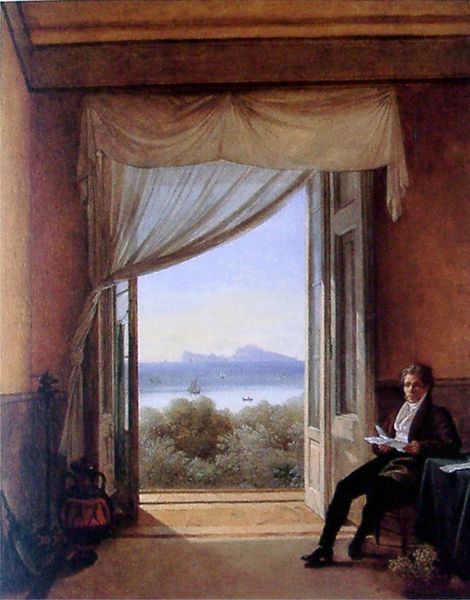
Titel: Schinkel in Neapel
Künstler: Franz Ludwig Catel
Standort: Berlin
Institution: Alte Nationalgalerie
Schlagwörter: baum, berg, blau, blätter, gemälde, himmel, laub, mann, meer, schatten, wasser, weiß, wolken, bäume, fluss, grün, landschaft, see, sitzen, ufer, blumen, braun, fenster, grau, hintergrund, licht, raum, schwarz, stuhl, tisch, tür, zimmer, ausblick, blick, rot, tuch, beige, muster, anzug, hemd, jacke, wand, falten, kragen, bildnis, herr, innenraum, portrait, porträt, tischdecke, tischtuch, vorhang, öl, ferne, hügel, weite, wind, busch, büsche, gebüsch, gewässer, sommertag, sonne, sträucher, interieur, sitzend, decke, innen, klassizismus, pflanze, pflanzen, wald, boot, boote, amphore, kanne, krug, vase, aussicht, balkon, terrasse, schiff, schiffe, segel, segelboot, segelschiffe, sommer, papier, ruhe, sitz, italien, süden, türen, schuhe, hosen, segelschiff, berge, gebirge, leer, sonnenlicht, rand, romantik, luft, dekoration, gardine, gardinen, vorhänge, lesen, sitzt, korb, türflügel, balken, wände, fussboden, gefäß, offen, antike, buch, zettel, durchblick, lehnstuhl, text, schuh, fensterbild, biedermeier, öffnung, junger mann, brief, briefe, griechisch, durchsichtig, gebunden, laubbäume, griechenland, lesender, balkontür, lesend, fensterflügel, einrichtung, schutz, vesuv, toskana, offene tür, landschaftsausblick, schinkel, gaze, flügeltüren, wans, klassiszismus, fenstertür, wasserfläche, antike vase, bodenvase, olivenhain, üsche, wandpaneel, taghell, balkontüre, karl friedrich schinkel, antikenrezption, friedrich schinkel, innen-außen, leselust, terassentüre, tiefenblick, au, s, ün, 1800, türflügeltür, leend